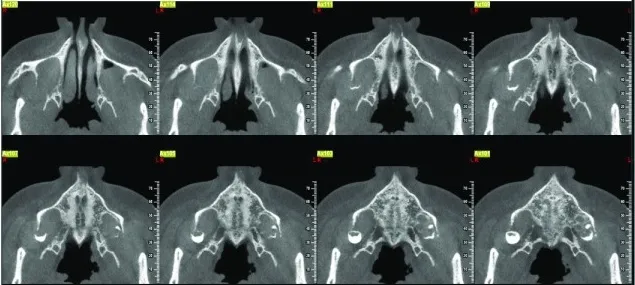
CT scan. . Assial view showing solid mass in right maxilla causing destruction of the maxillary sinus floor.
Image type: radiology (ct)